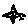
Label: bird